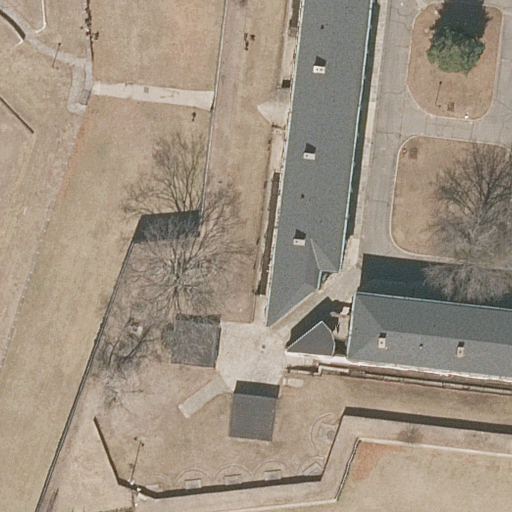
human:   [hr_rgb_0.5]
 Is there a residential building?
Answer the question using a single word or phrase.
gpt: yes

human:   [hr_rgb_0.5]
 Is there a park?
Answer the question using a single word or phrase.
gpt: yes

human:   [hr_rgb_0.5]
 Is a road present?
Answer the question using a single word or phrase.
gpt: yes

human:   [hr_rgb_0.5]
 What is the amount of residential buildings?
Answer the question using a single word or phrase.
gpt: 5

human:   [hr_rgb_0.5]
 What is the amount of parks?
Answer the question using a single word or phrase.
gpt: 1

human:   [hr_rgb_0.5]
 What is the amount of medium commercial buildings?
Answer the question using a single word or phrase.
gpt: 0

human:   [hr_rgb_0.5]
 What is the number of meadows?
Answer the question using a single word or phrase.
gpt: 1

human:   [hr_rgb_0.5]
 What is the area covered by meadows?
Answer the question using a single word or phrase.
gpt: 592m2

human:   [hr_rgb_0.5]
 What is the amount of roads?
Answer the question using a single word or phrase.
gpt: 9

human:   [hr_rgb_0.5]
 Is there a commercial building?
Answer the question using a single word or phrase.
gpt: no

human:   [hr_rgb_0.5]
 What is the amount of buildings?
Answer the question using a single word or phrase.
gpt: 5

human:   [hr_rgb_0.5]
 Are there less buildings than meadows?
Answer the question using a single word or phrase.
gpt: no

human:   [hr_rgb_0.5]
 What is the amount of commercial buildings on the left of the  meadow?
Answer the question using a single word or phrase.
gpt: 0

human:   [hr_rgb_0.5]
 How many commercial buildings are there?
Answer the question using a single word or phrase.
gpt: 0

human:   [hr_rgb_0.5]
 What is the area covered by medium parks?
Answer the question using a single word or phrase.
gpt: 0m2

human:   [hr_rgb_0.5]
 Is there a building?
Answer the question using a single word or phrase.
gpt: yes

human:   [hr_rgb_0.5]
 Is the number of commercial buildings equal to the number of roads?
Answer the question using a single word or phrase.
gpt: no

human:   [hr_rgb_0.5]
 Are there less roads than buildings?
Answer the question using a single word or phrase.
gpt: no

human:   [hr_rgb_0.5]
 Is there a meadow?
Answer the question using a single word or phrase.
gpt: yes

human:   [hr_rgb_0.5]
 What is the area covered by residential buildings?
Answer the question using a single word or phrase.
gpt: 810m2

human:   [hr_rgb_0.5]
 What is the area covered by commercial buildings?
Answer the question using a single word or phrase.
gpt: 0m2

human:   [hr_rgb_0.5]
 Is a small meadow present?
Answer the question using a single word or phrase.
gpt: no

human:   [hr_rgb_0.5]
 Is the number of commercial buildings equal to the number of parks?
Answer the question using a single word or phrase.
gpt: no

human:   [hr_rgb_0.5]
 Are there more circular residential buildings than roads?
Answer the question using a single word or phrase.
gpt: no

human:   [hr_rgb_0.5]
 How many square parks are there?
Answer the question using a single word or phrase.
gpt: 0

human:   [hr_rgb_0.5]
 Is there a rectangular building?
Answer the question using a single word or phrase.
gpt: yes

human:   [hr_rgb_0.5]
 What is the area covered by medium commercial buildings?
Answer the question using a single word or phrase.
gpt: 0m2

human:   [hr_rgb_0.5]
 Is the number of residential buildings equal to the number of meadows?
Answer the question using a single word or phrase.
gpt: no

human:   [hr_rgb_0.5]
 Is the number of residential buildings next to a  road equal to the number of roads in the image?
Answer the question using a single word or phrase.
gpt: no

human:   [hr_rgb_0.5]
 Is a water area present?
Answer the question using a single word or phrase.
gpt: no

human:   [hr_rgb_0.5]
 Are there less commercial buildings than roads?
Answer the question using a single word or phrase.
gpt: yes

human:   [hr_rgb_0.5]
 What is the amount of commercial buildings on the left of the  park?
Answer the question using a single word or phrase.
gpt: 0

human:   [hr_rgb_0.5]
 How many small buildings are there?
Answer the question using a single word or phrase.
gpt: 3

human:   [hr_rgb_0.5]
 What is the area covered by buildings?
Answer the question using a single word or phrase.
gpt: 810m2

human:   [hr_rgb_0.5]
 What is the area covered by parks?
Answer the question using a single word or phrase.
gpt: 7693m2

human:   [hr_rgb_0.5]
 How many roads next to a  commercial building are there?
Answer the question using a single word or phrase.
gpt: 0

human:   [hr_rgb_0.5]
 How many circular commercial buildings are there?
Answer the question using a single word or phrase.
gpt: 0

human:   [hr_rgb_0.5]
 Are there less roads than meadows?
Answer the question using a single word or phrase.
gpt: no

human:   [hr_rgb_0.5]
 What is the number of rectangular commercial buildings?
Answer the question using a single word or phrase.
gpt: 0

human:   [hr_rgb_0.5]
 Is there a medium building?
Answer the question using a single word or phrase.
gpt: yes

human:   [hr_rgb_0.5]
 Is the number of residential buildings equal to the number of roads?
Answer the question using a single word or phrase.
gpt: no

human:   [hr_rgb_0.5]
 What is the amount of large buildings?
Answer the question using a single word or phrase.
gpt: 0

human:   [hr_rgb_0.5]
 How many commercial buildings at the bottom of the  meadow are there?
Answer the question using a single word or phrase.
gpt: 0

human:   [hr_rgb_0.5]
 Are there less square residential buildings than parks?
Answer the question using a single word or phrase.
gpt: yes

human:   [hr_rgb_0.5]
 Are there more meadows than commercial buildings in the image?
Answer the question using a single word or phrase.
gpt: yes

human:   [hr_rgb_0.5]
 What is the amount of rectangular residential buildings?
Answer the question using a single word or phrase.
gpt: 4

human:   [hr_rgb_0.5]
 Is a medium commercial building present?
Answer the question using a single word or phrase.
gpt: no

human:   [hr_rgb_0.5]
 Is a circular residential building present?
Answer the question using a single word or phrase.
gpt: no

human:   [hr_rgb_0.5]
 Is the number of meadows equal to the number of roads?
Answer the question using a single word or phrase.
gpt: no

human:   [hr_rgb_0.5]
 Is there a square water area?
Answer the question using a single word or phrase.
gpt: no

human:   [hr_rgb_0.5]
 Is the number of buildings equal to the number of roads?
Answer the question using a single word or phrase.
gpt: no

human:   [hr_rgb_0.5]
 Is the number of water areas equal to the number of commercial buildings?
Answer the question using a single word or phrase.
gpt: yes

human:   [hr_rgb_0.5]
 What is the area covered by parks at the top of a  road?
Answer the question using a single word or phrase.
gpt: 7693m2

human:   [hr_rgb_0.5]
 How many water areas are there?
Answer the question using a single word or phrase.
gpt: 0

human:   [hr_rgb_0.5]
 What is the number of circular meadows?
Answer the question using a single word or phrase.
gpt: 0

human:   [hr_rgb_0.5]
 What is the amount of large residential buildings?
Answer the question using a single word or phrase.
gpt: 0

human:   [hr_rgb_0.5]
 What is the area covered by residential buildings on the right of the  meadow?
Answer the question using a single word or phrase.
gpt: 671m2

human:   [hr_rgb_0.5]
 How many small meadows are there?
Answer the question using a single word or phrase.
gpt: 0

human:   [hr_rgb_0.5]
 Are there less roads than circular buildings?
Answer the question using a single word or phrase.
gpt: no

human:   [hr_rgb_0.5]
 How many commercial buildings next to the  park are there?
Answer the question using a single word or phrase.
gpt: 0

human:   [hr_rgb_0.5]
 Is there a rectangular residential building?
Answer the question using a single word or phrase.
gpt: yes

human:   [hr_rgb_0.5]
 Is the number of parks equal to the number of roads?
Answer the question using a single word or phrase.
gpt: no

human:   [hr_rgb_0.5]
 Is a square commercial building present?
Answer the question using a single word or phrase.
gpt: no

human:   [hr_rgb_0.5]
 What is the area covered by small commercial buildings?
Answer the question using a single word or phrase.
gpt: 0m2